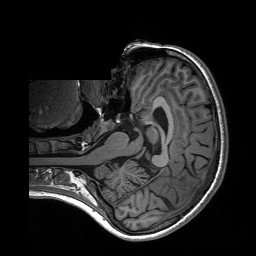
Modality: T1w
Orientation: axial
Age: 22
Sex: female
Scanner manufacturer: siemens
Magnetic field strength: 3 T
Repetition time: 2.3 s
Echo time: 0.00197 s